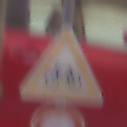
Verkehrszeichen: RadverkehrRechts
Zusatzzeichen unten: Ueberholverbot
Umgebung: Outdoor, Urban
Tageszeit: MorningAfternoon
Wetter: Clear
Licht: Natural
Jahreszeit: NotSpecified
Kontrast: LowContrast